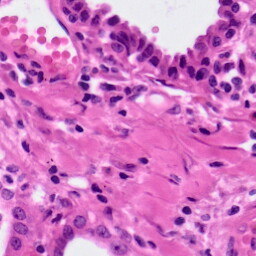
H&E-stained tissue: Lung